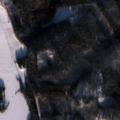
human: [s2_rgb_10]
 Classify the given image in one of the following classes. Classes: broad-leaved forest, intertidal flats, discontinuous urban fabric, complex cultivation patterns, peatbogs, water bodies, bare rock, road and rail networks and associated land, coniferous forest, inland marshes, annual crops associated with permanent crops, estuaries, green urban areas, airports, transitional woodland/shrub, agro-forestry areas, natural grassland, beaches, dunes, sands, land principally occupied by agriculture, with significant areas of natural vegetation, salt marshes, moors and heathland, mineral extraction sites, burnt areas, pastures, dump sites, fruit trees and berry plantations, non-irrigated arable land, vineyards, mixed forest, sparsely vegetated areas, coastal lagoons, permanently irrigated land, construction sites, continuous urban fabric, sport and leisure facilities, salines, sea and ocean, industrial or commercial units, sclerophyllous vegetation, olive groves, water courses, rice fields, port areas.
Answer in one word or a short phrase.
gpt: land principally occupied by agriculture, with significant areas of natural vegetation, coniferous forest, mixed forest, water bodies